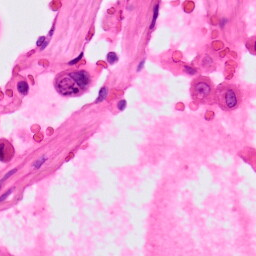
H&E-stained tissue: Lung